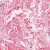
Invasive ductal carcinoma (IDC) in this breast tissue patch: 0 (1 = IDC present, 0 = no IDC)